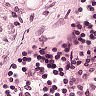
Metastatic tissue present: no